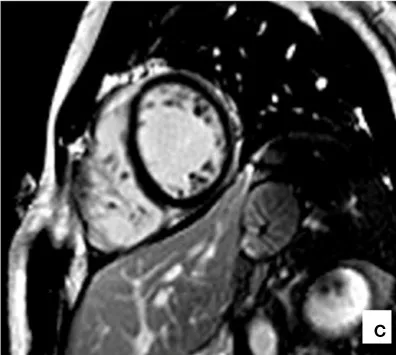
Representative native T1 mapping image and the corresponding late gadolinium enhancement (LGE) image at follow up after 3 months. Native T1 times show a return to baseline at follow-up except for values in apical myocardium which correspond to the residual scar tissue reflecting chronic myocarditis (C) Corresponding mid-ventricular SAX LGE image still without evidence of LGE.
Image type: radiology (mri)